Question: I have tablet layout with displays buttons in 3 rows
'''
<?xml version="1.0" encoding="utf-8"?>
<RelativeLayout xmlns:android="http://schemas.android.com/apk/res/android"
android:layout_width="fill_parent"
android:layout_height="fill_parent" >
<TableLayout
android:id="@+id/TableLayout01"
android:layout_width="fill_parent"
android:layout_height="fill_parent"
android:layout_centerInParent="true"
android:stretchColumns="*" >
<TableRow
android:id="@+id/TableRow01"
android:layout_width="wrap_content"
android:layout_height="wrap_content" >
<Button
android:layout_width="fill_parent"
android:layout_height="wrap_content"
android:layout_margin="5dp"
android:layout_weight="1"
android:text="Download1"
android:textColor="#EDFF99"
android:textStyle="bold" />
<Button
android:layout_width="fill_parent"
android:layout_height="wrap_content"
android:layout_margin="5dp"
android:layout_weight="1"
android:text="Download2"
android:textColor="#EDFF99"
android:textStyle="bold" />
</TableRow>
<TableRow
android:layout_width="fill_parent"
android:layout_height="match_parent"
android:layout_gravity="center_horizontal"
android:layout_weight="1" >
<Button
android:layout_width="fill_parent"
android:layout_height="match_parent"
android:layout_margin="5dp"
android:layout_weight="1"
android:text="Upload1"
android:textColor="#EDFF99"
android:textStyle="bold" />
<Button
android:layout_width="fill_parent"
android:layout_height="match_parent"
android:layout_margin="5dp"
android:layout_weight="1"
android:text="Upload2"
android:textColor="#EDFF99"
android:textStyle="bold" />
</TableRow>
<TableRow
android:id="@+id/TableRow01"
android:layout_width="wrap_content"
android:layout_height="wrap_content" >
<Button
android:layout_width="fill_parent"
android:layout_height="wrap_content"
android:layout_margin="5dp"
android:layout_weight="1"
android:text="Download1"
android:textColor="#EDFF99"
android:textStyle="bold" />
<Button
android:layout_width="fill_parent"
android:layout_height="wrap_content"
android:layout_margin="5dp"
android:layout_weight="1"
android:text="Download2"
android:textColor="#EDFF99"
android:textStyle="bold" />
</TableRow>
</TableLayout>
</RelativeLayou
'''
t>
and its output is like Figure 1. But i want that row number 2 can cover rest of the area and view (Button) display in center of the screen Like Fig 2.
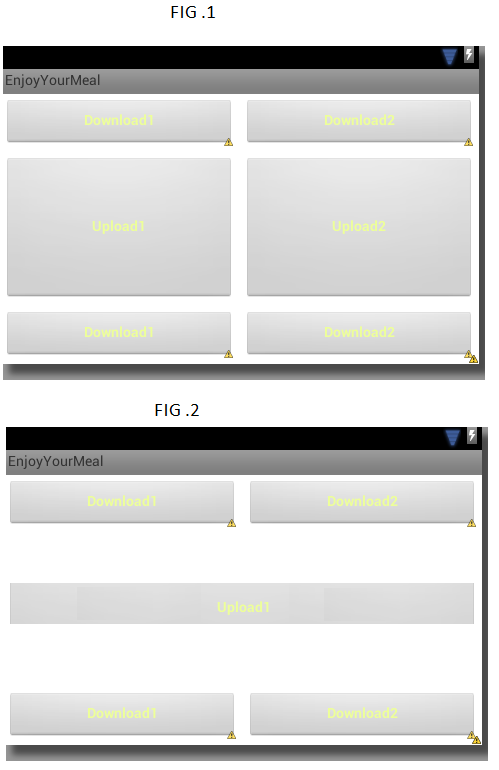
Answer: This code gives you the desired look. Please, try everything before you post on stackoverflow. This was actually very simple.
Here's the screenshot:
<URL>
'''
<TableLayout
android:id="@+id/TableLayout01"
android:layout_width="fill_parent"
android:layout_height="fill_parent"
android:layout_centerInParent="true"
android:stretchColumns="*" >
<TableRow
android:id="@+id/TableRow01"
android:layout_width="wrap_content"
android:layout_height="wrap_content" >
<Button
android:layout_width="fill_parent"
android:layout_height="wrap_content"
android:layout_margin="5dp"
android:layout_weight="1"
android:text="Download1"
android:textColor="#EDFF99"
android:textStyle="bold" />
<Button
android:layout_width="fill_parent"
android:layout_height="wrap_content"
android:layout_margin="5dp"
android:layout_weight="1"
android:text="Download2"
android:textColor="#EDFF99"
android:textStyle="bold" />
</TableRow>
<TableRow
android:layout_width="fill_parent"
android:layout_height="wrap_content"
android:layout_gravity="center_horizontal"
android:layout_weight="1" >
<Button
android:layout_width="fill_parent"
android:layout_height="wrap_content"
android:layout_gravity="center_vertical"
android:layout_margin="5dp"
android:layout_weight="1"
android:text="Upload1"
android:textColor="#EDFF99"
android:textStyle="bold" />
</TableRow>
<TableRow
android:id="@+id/TableRow01"
android:layout_width="wrap_content"
android:layout_height="wrap_content" >
<Button
android:layout_width="fill_parent"
android:layout_height="wrap_content"
android:layout_margin="5dp"
android:layout_weight="1"
android:text="Download1"
android:textColor="#EDFF99"
android:textStyle="bold" />
<Button
android:layout_width="fill_parent"
android:layout_height="wrap_content"
android:layout_margin="5dp"
android:layout_weight="1"
android:text="Download2"
android:textColor="#EDFF99"
android:textStyle="bold" />
</TableRow>
</TableLayout>
'''